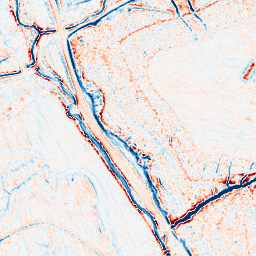
Category: edge_preserving
Decomposition family: anisotropic_diffusion
Decomposition parameters: iterations: 10
kappa: 50
gamma: 0.2
Upsampling method: bspline
Upsampling parameters: scale: 4
Upsampling scale: 4